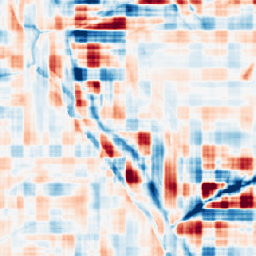
Category: wavelet
Decomposition family: wavelet_reverse_biorthogonal
Decomposition parameters: wavelet: rbio3.5
level: 5
Upsampling method: area
Upsampling parameters: scale: 4
Upsampling scale: 4